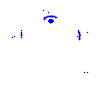
Particle: kaon